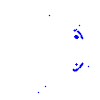
Particle: pion